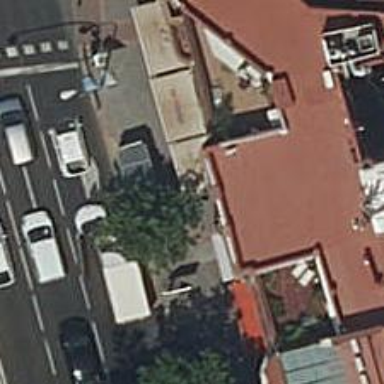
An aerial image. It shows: Convenience shop.